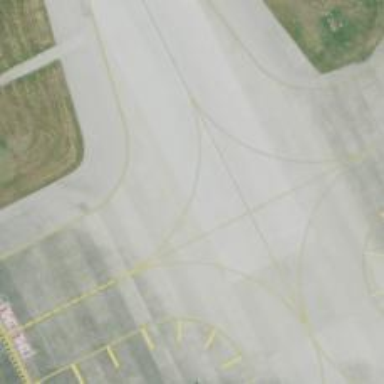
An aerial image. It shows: Image of taxiway at airport.